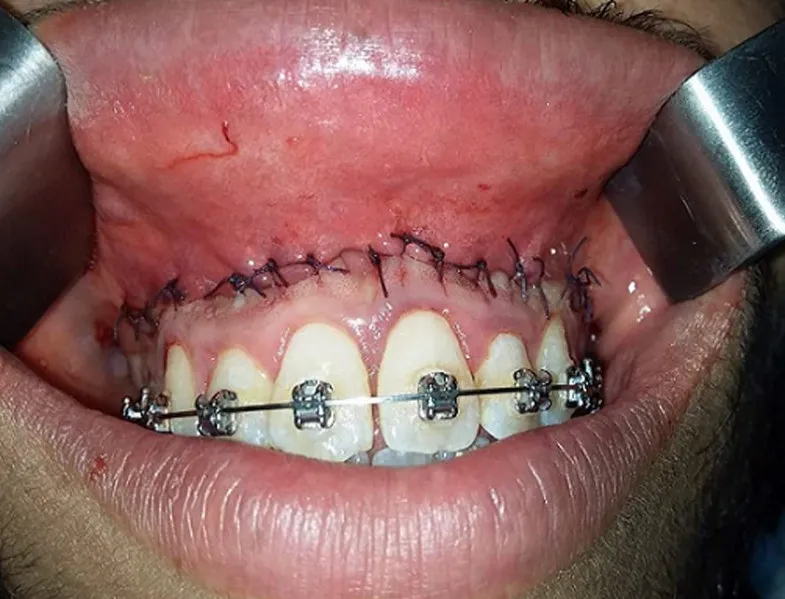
final suturing for stabilization of the new mucosal margin to the gingiva.
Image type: pathology (fish)